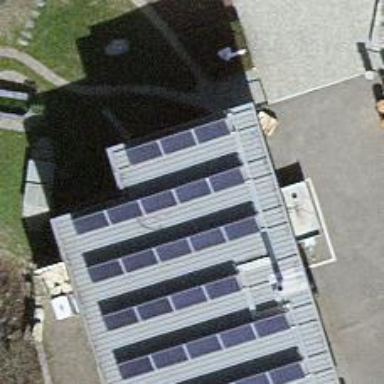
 consisting of solar photovoltaic panels."